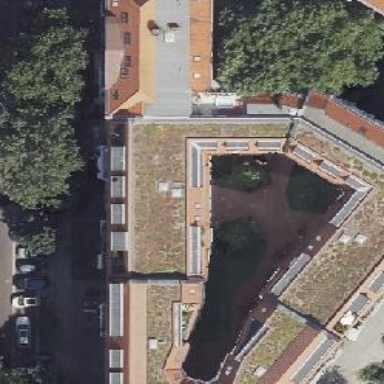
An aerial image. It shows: Building with apartments featuring unique double saltbox roof shape.